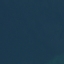
Land use / land cover class: SeaLake